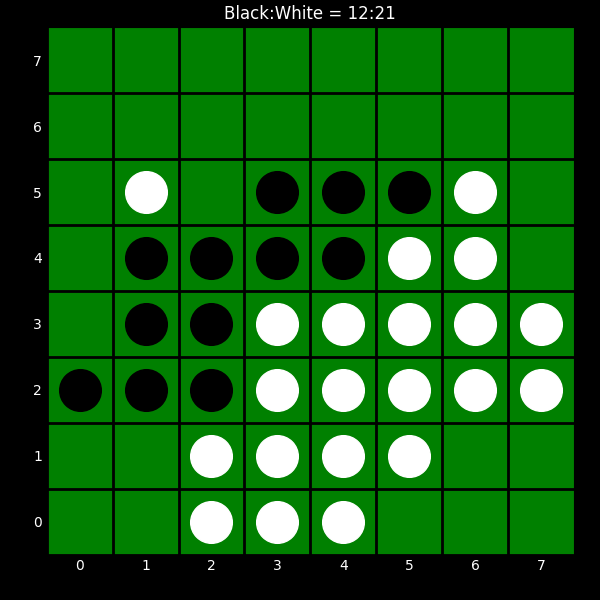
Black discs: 12
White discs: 21